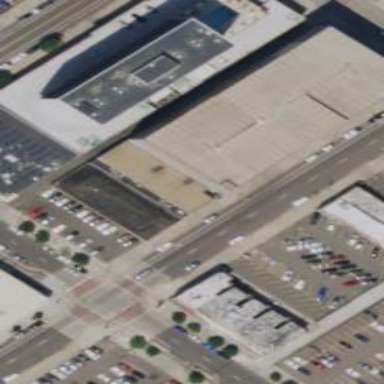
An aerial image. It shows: Commercial building with brown roof.